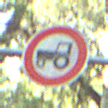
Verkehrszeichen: VerbotKraftfahrzeugeZuegeNichtSchneller25
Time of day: Midday
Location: Outdoor (Nature)
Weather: Clear
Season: NotSpecified
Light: Natural